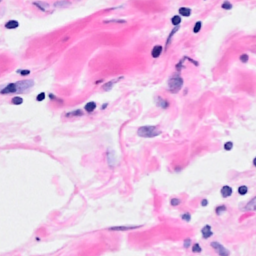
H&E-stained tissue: Breast